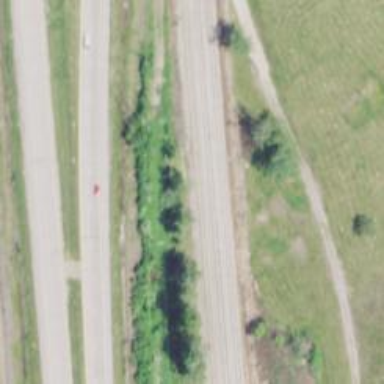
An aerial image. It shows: Rail spur service.